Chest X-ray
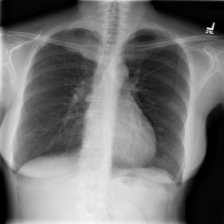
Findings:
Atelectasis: negative
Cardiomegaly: negative
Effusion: negative
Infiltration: negative
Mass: positive
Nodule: positive
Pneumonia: negative
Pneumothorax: negative
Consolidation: negative
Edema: negative
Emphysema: negative
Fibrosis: negative
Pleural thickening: negative
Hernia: negative